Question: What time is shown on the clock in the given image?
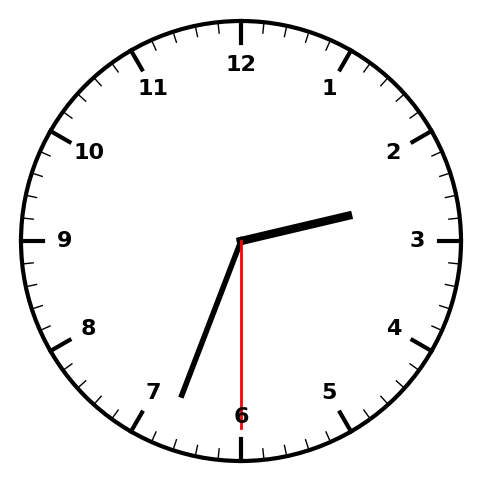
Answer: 02:33:30